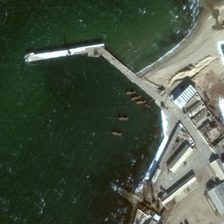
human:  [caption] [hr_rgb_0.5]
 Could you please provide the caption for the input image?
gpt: green water surrounds the port and even a ship can not be seen .

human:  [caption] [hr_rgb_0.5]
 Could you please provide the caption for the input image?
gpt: several buildings are near a port with several boats .

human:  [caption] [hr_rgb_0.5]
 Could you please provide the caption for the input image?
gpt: several buildings are near a port with several boats .

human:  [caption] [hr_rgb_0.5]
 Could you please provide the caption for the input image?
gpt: green water surrounds the port and even a ship can not be seen .

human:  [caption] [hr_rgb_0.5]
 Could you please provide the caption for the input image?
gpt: several buildings are near a port with several boats .